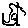
Label: bird